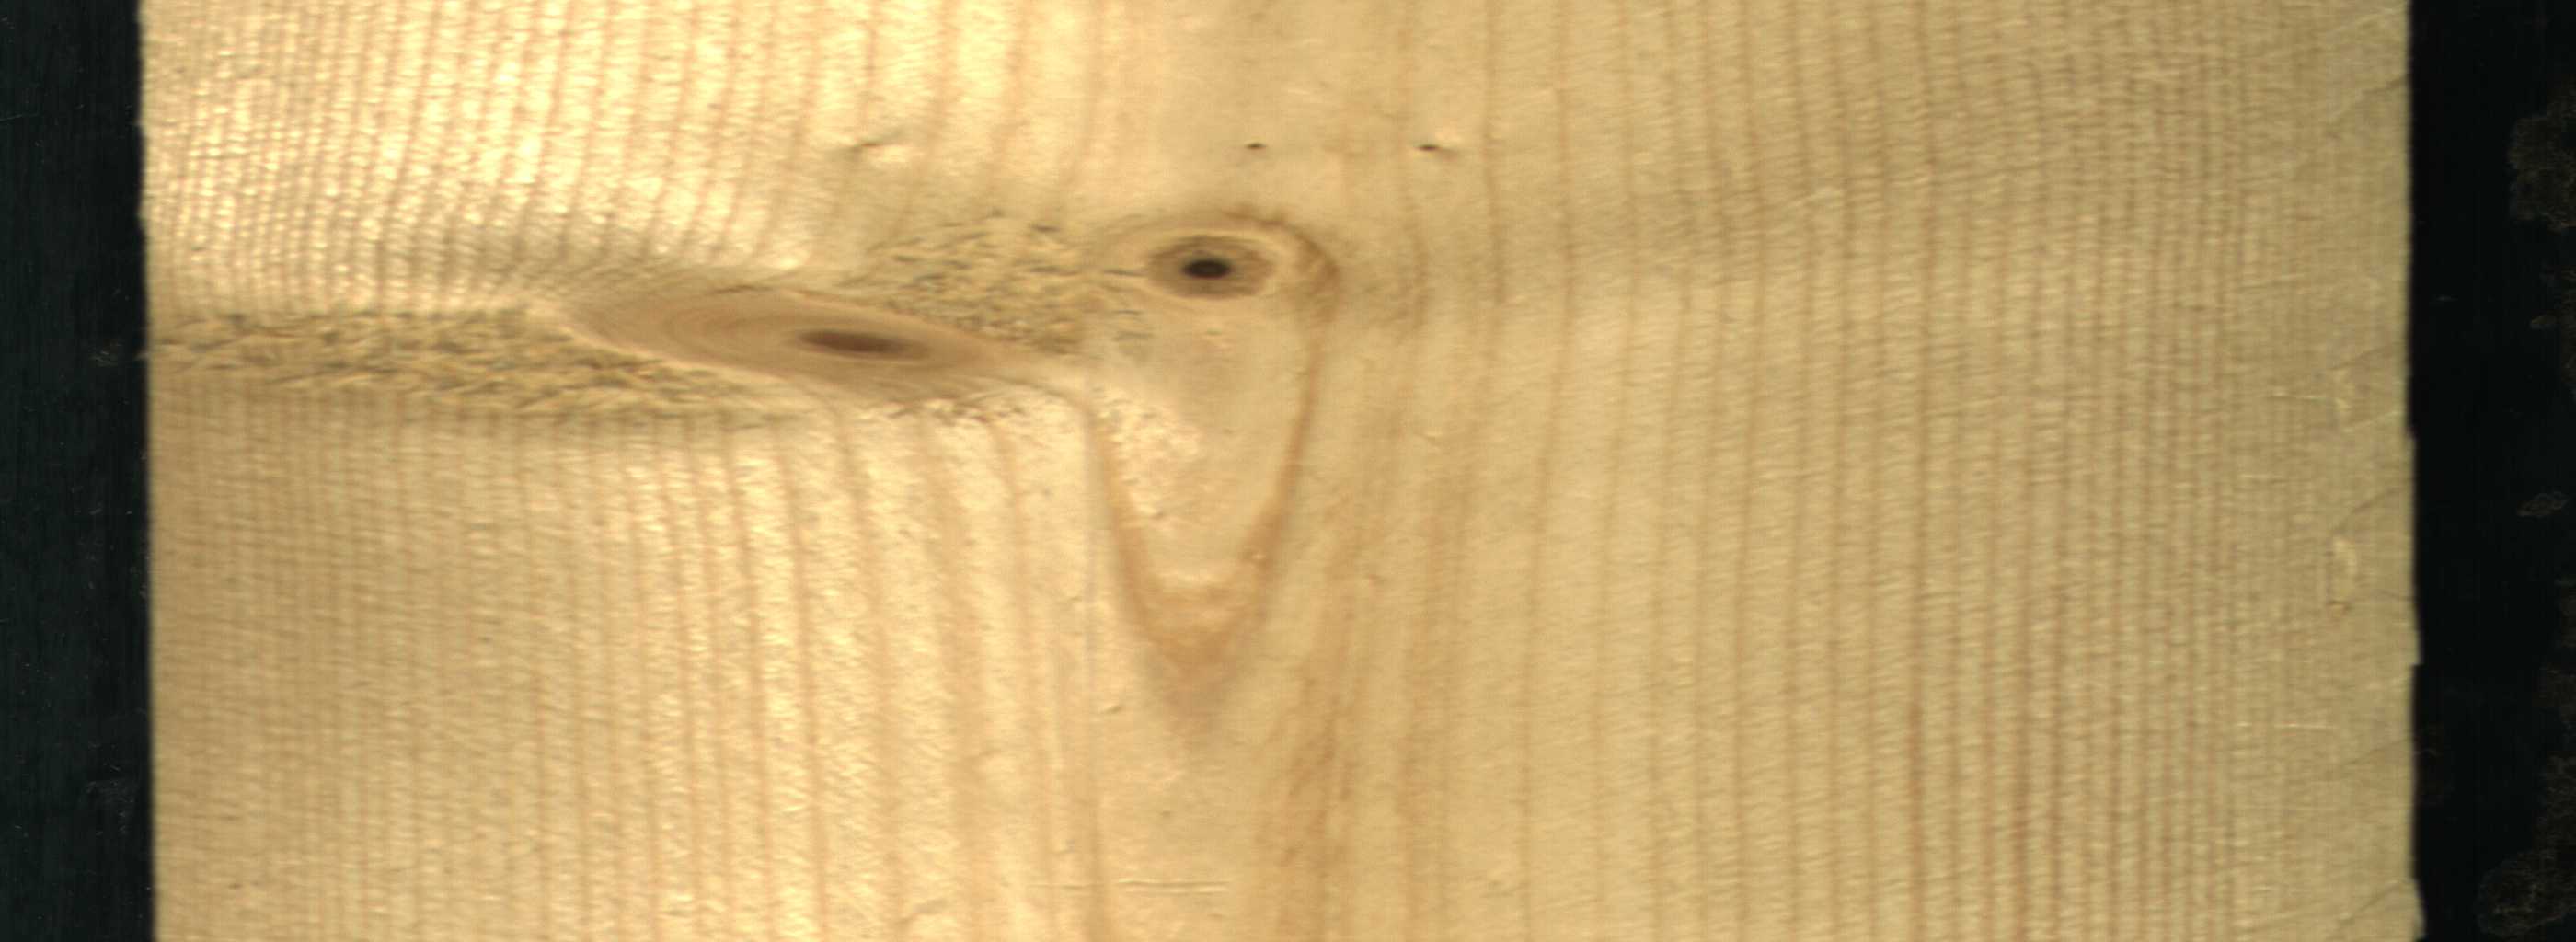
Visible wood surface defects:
Live_Knot
Live_Knot